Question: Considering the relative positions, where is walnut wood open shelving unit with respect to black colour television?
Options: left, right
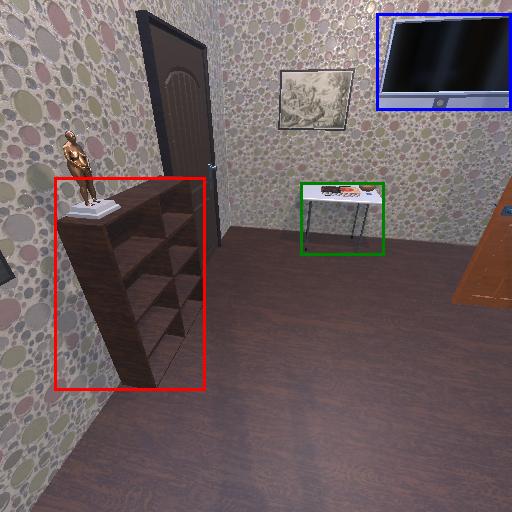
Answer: left